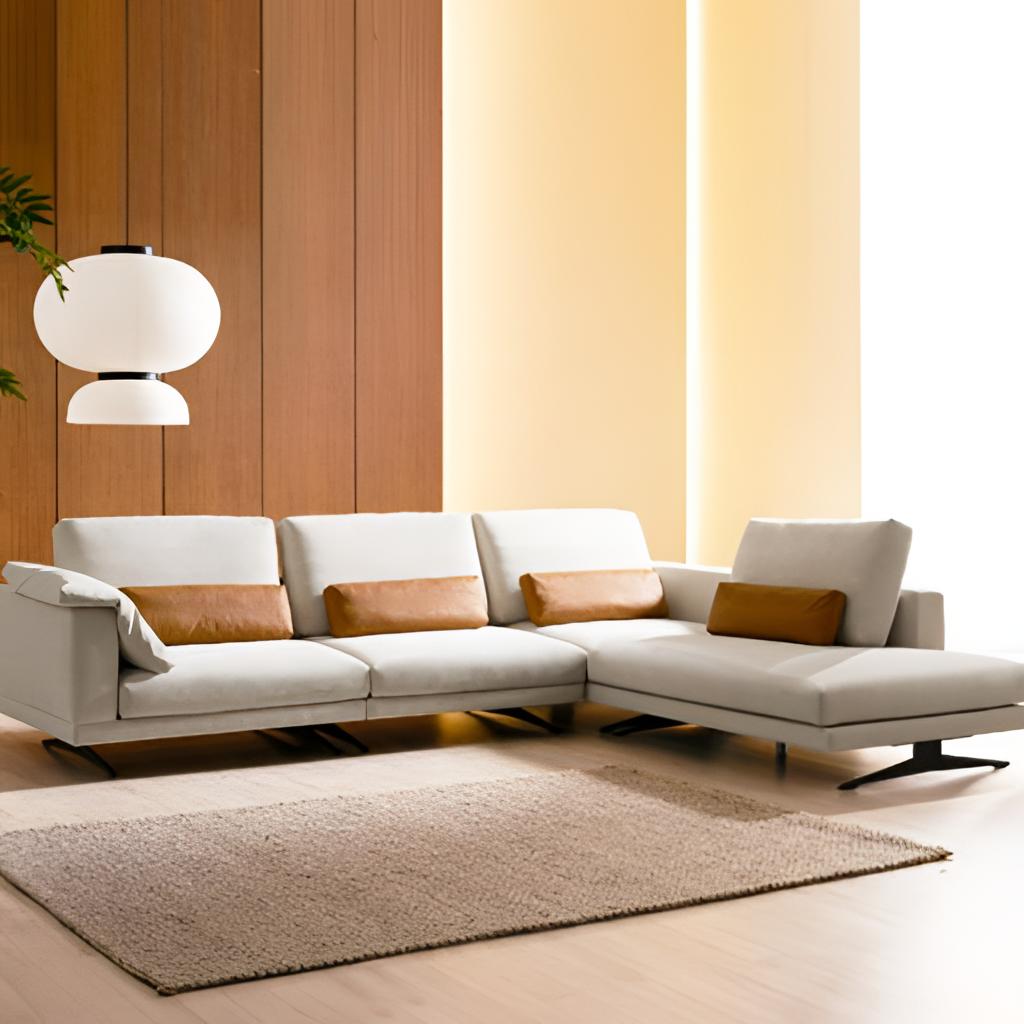
fabric sectional sofa, living room, wood flooring, with plank pattern, brown wood wallpaper, with vertical panel pattern, modern